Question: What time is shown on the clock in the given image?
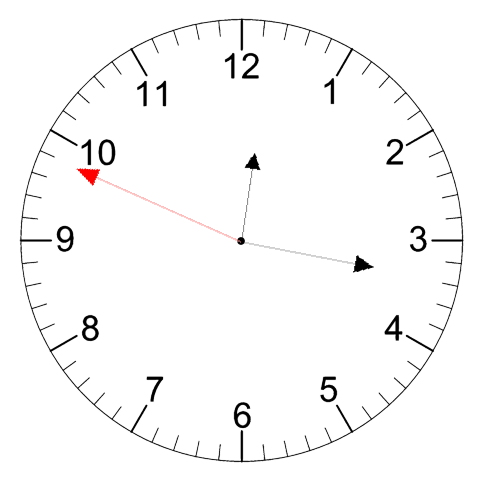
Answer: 12:16:49